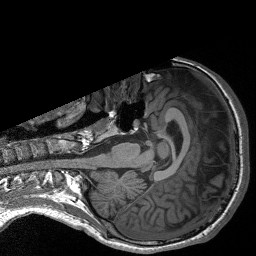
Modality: T1w
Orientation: axial
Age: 24
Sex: male
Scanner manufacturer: siemens
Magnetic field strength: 3 T
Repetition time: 1.9 s
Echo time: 0.00227 s